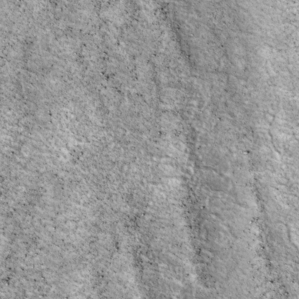
Label: non_frost